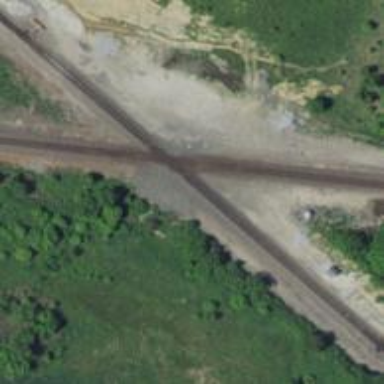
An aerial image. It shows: Railway track.